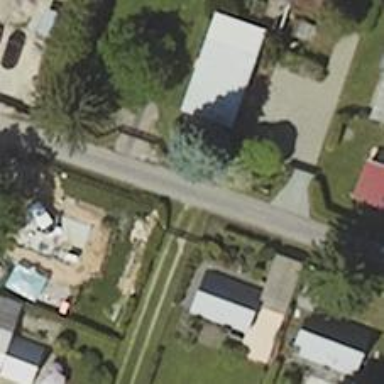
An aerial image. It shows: Asphalt road in residential area.